Question: I am using MVC4 and in my page I took 4 div and all div. I have JSFiddle URL to check my exactly problem.
<URL>
Please run this in only in IE10, because in below IE10 or any other browser it working fine.
'''
jQuery(document).ready(function () {
jQuery(".HomeContent").hide();
jQuery(".HomeDivHeading").click(function () {
jQuery(this).next(".HomeContent").slideToggle(250);
});
});
'''
In IE10 when I slide down any din it shows like this

I want to resolve this problem when I slide down div it look like wired and after some time it shows automatically corrected.
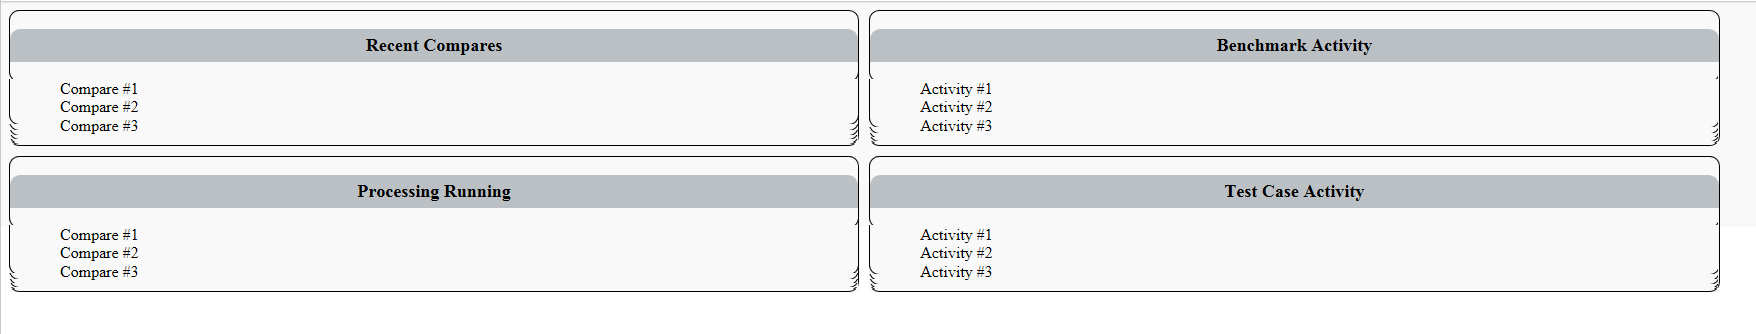
Answer: It's a strange browser behavior. I've found out the solution as given belove;
'''
.HomeDivHeading {
background-color: #BBC0C4;
border-radius: 10px 10px 0 0;
display: inline-block; /* changed from block to inline-block*/
font-size: 18px;
font-weight: bold;
padding: 6px 0;
text-align: center;
width: 100%;
cursor: pointer;
}
'''